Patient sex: F
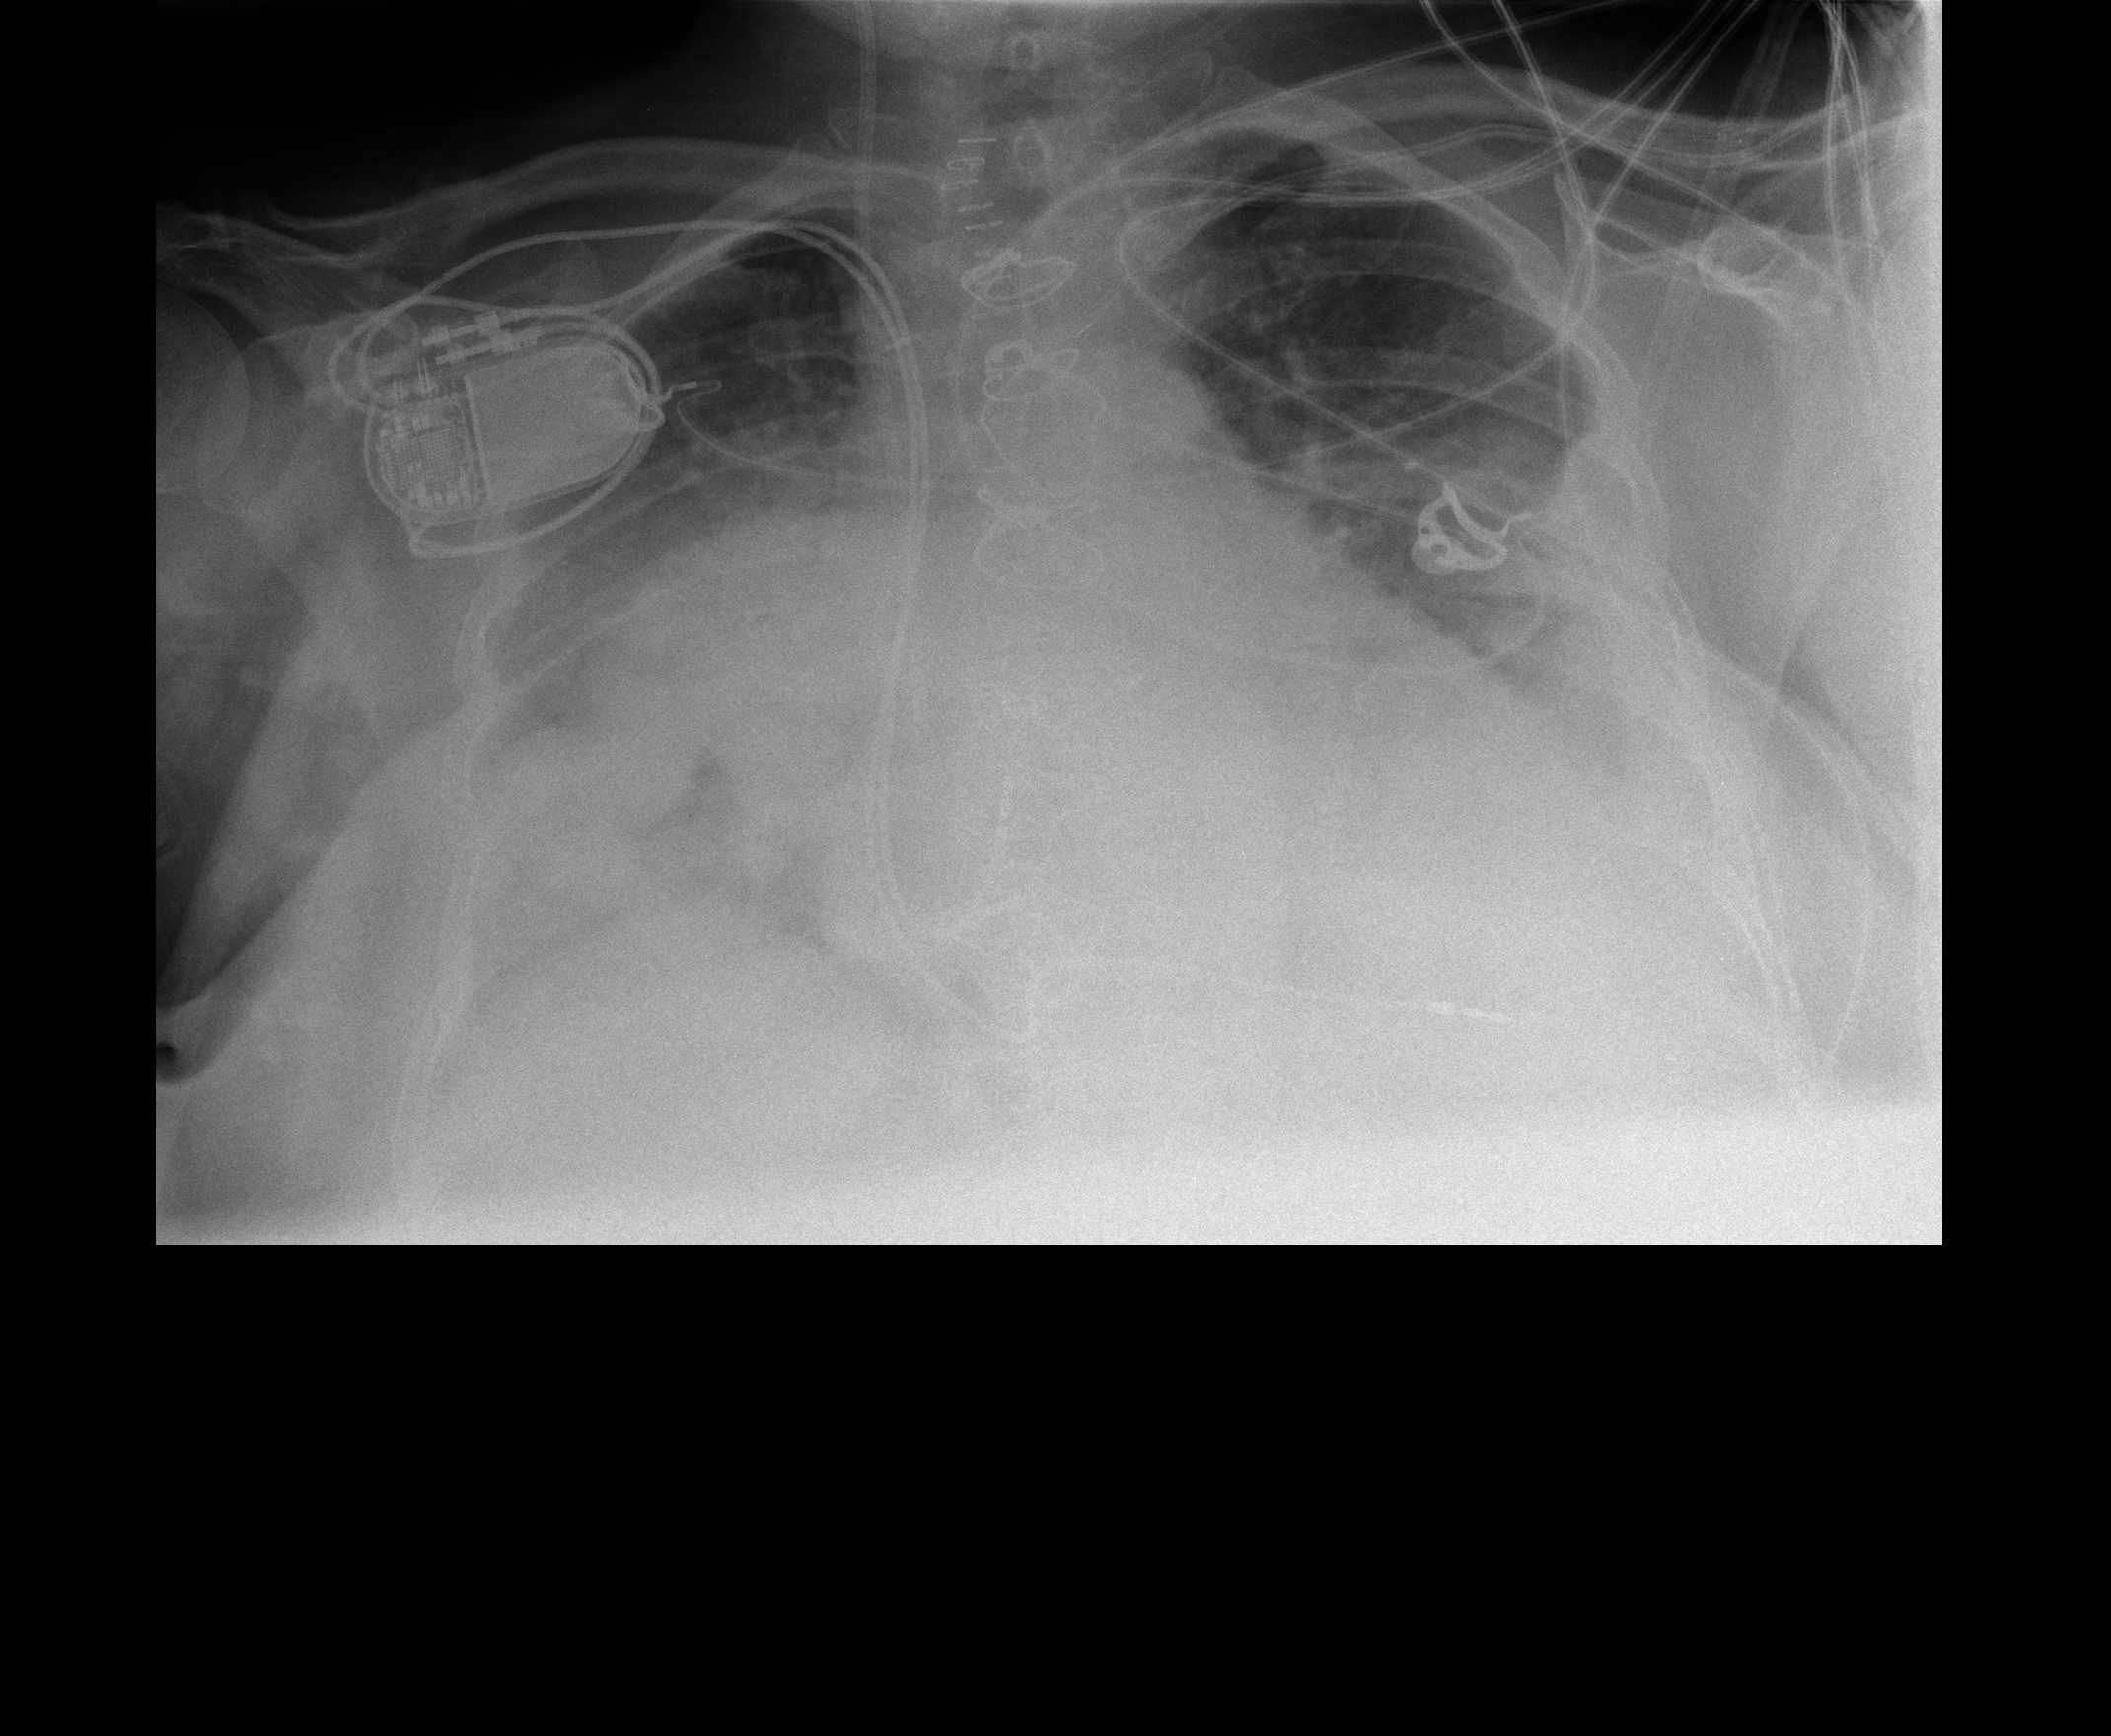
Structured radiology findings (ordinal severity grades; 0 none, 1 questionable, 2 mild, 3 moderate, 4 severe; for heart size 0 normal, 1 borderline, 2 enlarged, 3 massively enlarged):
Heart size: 2
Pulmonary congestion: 2
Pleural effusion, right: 3
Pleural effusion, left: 2
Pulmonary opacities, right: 3
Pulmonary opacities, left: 2
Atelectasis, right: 2
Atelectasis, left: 2